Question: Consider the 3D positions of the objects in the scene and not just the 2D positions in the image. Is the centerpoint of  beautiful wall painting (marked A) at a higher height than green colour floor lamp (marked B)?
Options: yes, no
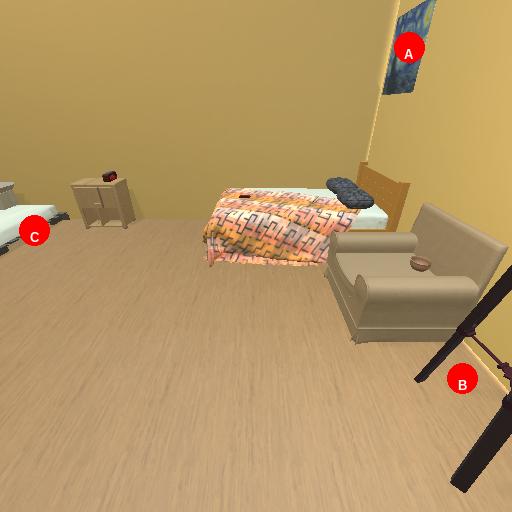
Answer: yes